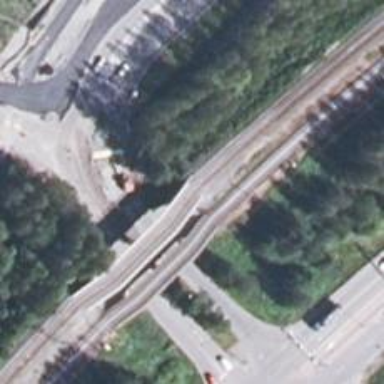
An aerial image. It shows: Bridge over railway track classified as B1.